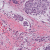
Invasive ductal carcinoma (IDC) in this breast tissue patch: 1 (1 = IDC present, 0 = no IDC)